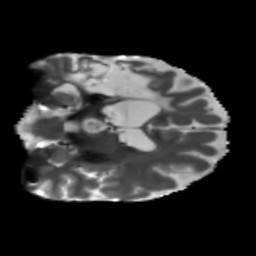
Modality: T2w
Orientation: coronal
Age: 46
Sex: male
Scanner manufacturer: siemens
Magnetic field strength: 3 T
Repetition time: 5.25 s
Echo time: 0.08 s